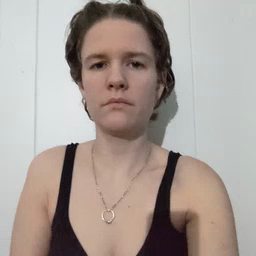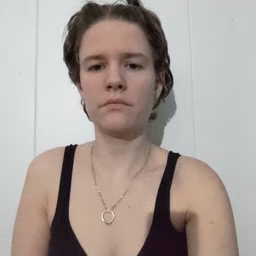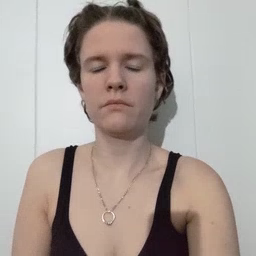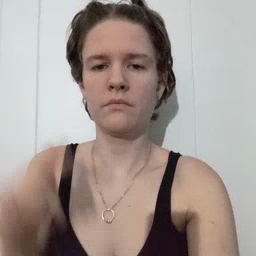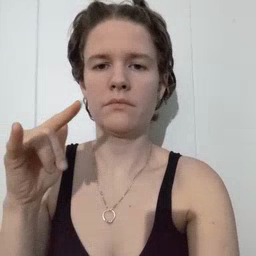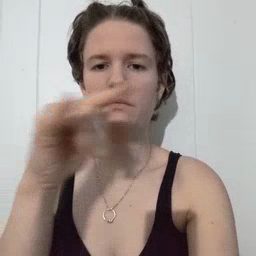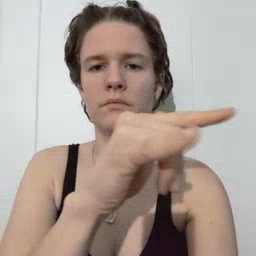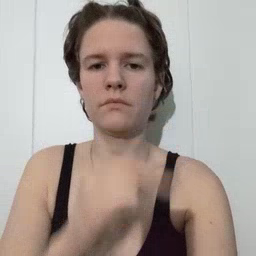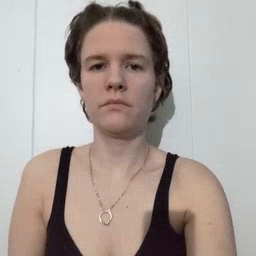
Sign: airplane